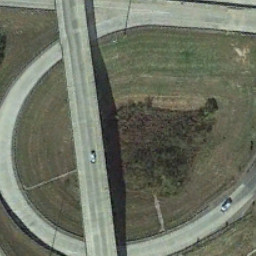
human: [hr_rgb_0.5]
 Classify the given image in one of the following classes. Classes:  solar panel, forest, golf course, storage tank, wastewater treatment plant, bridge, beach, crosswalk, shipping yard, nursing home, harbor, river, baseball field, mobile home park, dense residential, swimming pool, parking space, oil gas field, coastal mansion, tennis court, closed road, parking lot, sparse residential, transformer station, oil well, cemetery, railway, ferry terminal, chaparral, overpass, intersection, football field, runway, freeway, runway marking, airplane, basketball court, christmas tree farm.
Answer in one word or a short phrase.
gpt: overpass